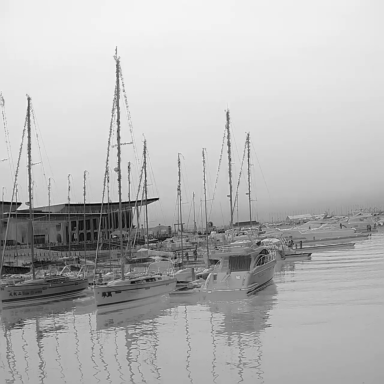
There are four objects shown in the infrared image, including three sailboats, and a canoe.